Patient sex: F
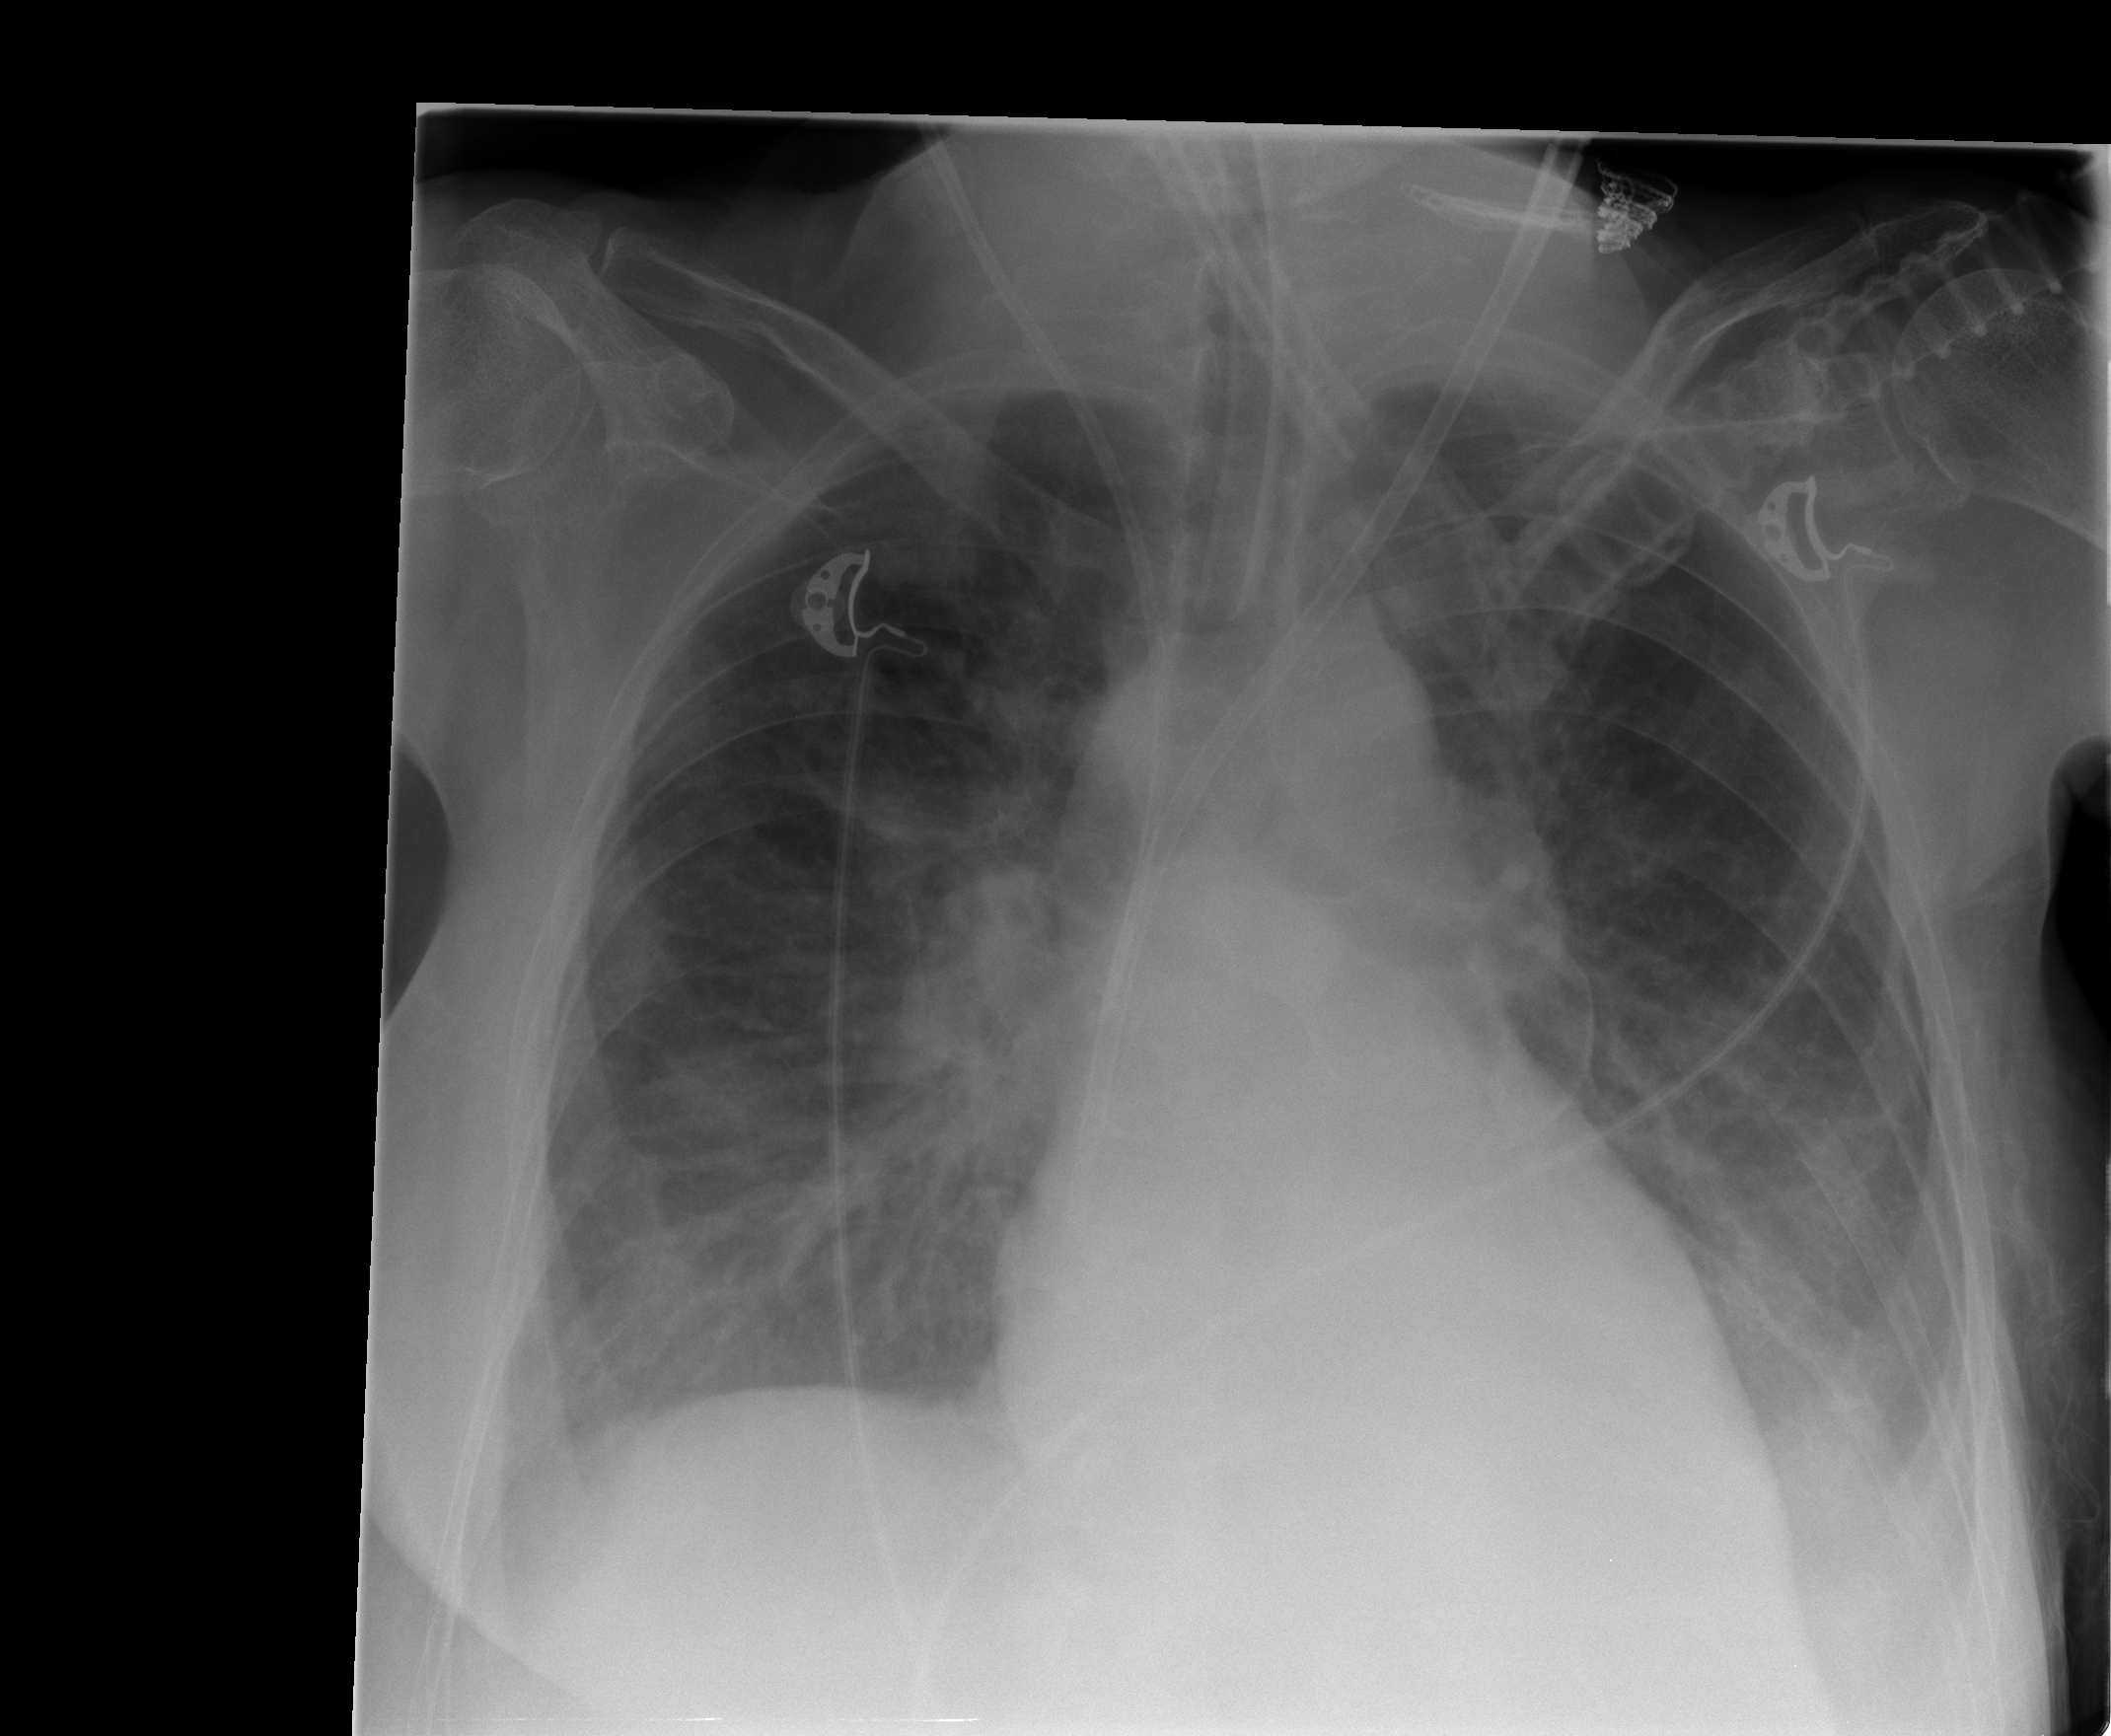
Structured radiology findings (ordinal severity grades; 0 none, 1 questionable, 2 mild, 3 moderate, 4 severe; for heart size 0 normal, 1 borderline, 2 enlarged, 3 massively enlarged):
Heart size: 0
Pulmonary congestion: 0
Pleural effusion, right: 0
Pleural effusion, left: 2
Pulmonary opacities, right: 2
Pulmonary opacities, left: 0
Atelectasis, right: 0
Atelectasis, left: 2